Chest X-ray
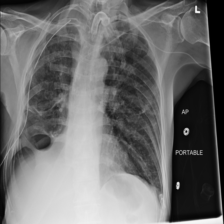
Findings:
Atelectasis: negative
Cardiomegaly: negative
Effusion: negative
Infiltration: negative
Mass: negative
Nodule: positive
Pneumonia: negative
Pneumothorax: negative
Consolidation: negative
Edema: negative
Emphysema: negative
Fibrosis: negative
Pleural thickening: negative
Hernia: negative